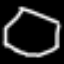
Label: octagon